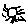
Label: sun